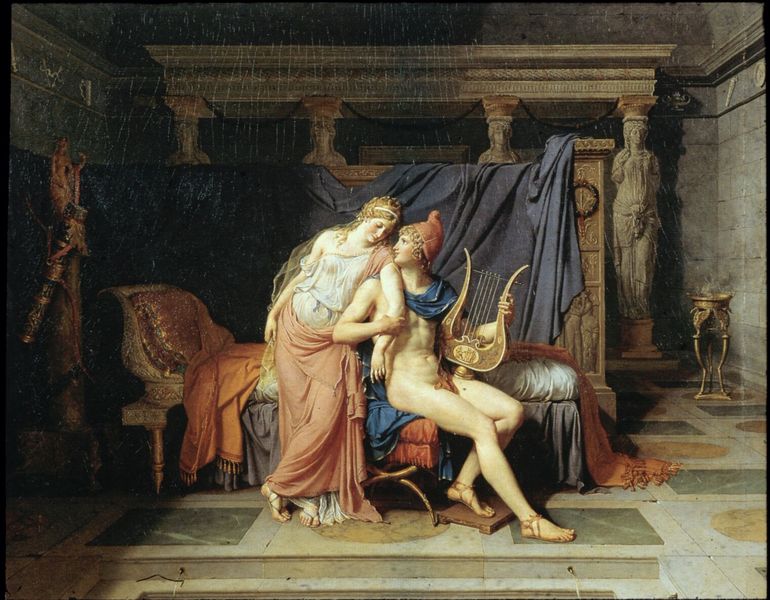
Titel: Les amours de Paris et Hélène, Paris und Helena
Künstler: Jacques Louis David
Standort: Paris
Institution: Musée du Louvre
Schlagwörter: akt, blau, dunkel, gemälde, hand, kopf, mann, nackt, schatten, umhang, weiß, baden, frauen, menschen, ocker, sitzen, brust, frankreich, frau, grau, haar, hell, holz, hut, kleid, köpfe, licht, marmor, paris, raum, szene, säule, säulen, tisch, zimmer, blick, rot, schleier, tuch, haube, rock, blond, gesichter, jung, mütze, arm, arme, diener, falten, gesicht, mensch, schale, stein, herr, hände, instrument, vorhang, boden, gewand, gold, haare, mantel, stoff, tücher, decke, innen, klassizismus, paar, musik, locken, schulter, schultern, statue, bein, füße, leidenschaft, liebe, sofa, zwei, schuhe, giebel, mauer, saal, figuren, kissen, musikinstrument, muse, bett, schlafzimmer, kammer, sandalen, erotik, gemach, bad, antike, schönheit, sex, helm, mosaik, fußbank, mythologie, architrav, rom, zuneigung, fries, badewanne, liege, sims, liebespaar, verführung, jüngling, gesims, skulpturen, statuen, dukel, antik, götter, griechisch, liebende, griechenland, tempel, saiten, hermes, harfe, lyra, david, leier, römisch, gebälk, aktfigur, lager, feigenblatt, phrygisch, affäre, jakob, jaques, phrygische mütze, phrygiermütze, ständchen, brusst, friea, helene, ideale nacktheit, kariatide, koren, ries, vesnus, bezierzen